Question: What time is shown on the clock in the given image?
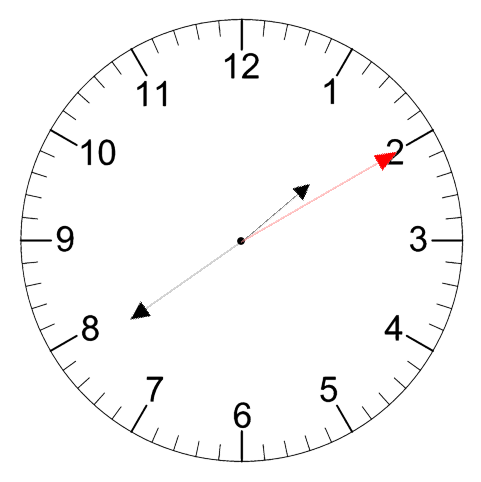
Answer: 01:39:10